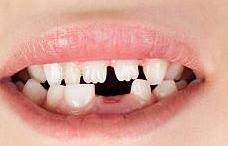
Condition: hypodontia